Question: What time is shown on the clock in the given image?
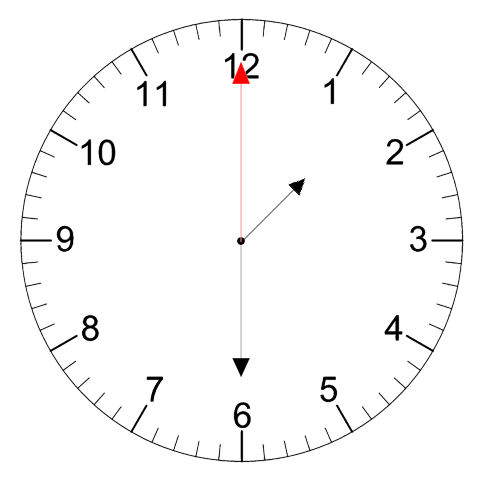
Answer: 01:30:00